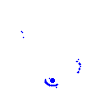
Particle: electron